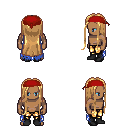
a pixel art fantasy rpg character, male body template, human, dark skin, blue tattered cape, gold greaves, light blonde extra-long hairstyle, red bandana, black shoes, four views (front, back, left, right), 2x2 character sprite sheet, small pixel art, hard edges, no anti-aliasing